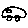
Label: car